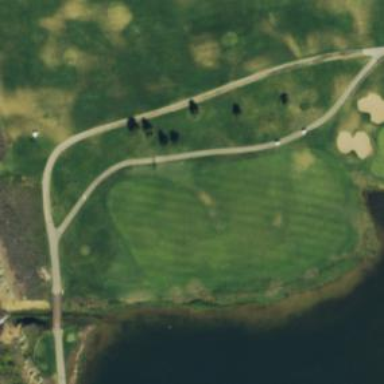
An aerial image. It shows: Lush grass fairway on golf course.